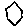
Label: hexagon